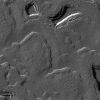
Atmospheric dust classification: not_dusty